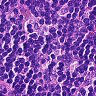
Metastatic tissue present: no